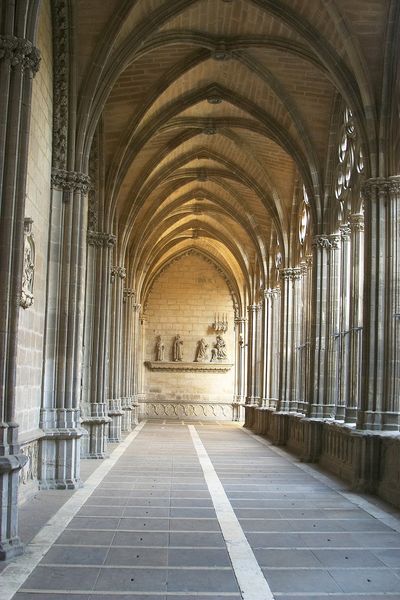
Titel: Kathedrale von Pamplona
Künstler: Jaques Perut
Standort: Pamplona, Kathedrale (EU - E - Navarra)
Schlagwörter: dunkel, menschen, fenster, hell, licht, marmor, säulen, weg, wand, architektur, stein, steine, kirche, sonne, gotik, skulptur, relief, pflaster, mauer, pilaster, figuren, rundbogen, durchgang, plastik, foto, gang, arkade, gewölbe, kloster, flur, gemäuer, schlussstein, kreuzrippen, kreuzrippengewölbe, skulpturen, statuen, kreuzgewölbe, schlusssteine, spitzbogen, mönche, streben, gallerie, säulengang, kreuzgang, maßwerk, gemauert, halbsäule, kreuzbogen, gnag, gang+